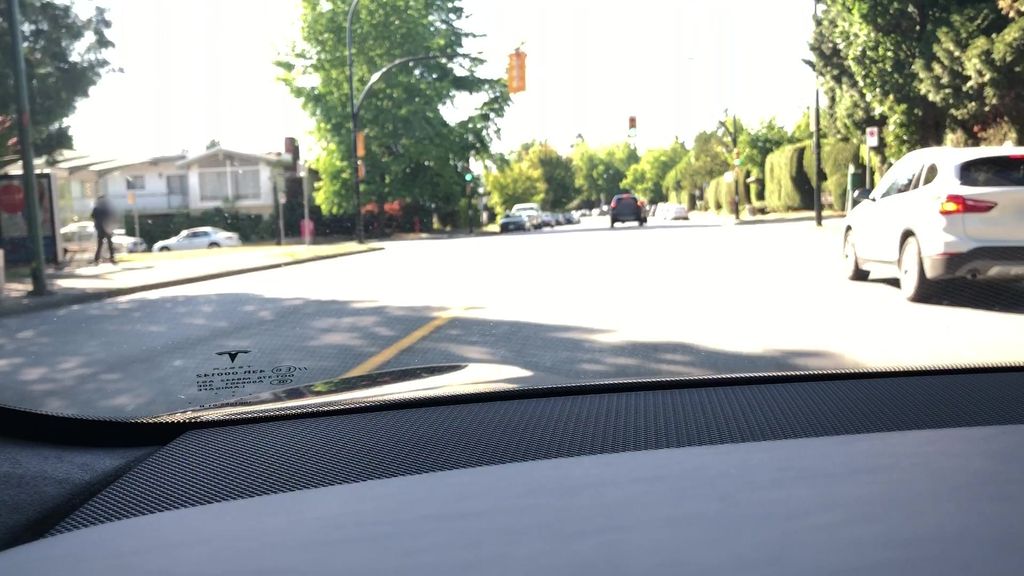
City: vancouver